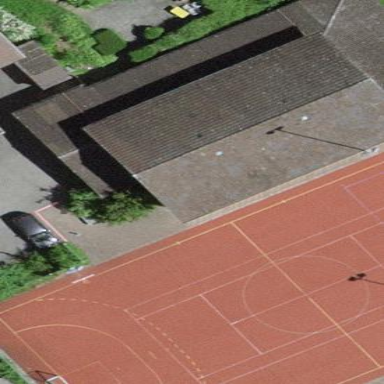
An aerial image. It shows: School building.